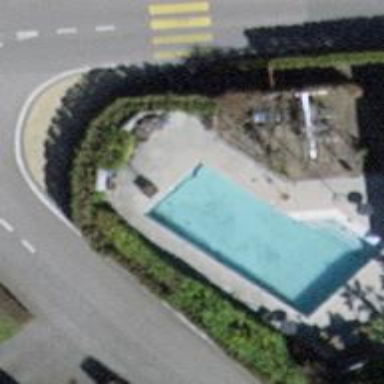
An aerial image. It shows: Swimming pool located in leisure land.